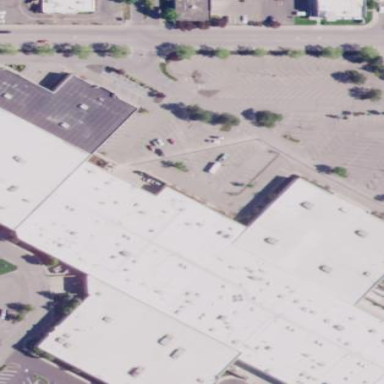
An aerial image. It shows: Mall building.